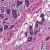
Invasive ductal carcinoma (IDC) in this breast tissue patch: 1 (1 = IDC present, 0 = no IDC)